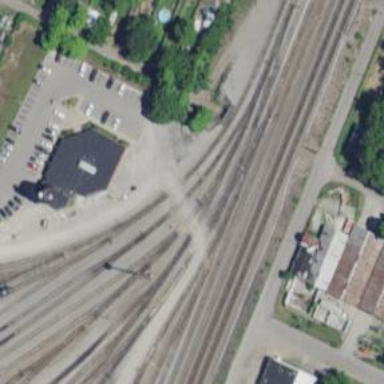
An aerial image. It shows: Railway yard used for servicing trains.